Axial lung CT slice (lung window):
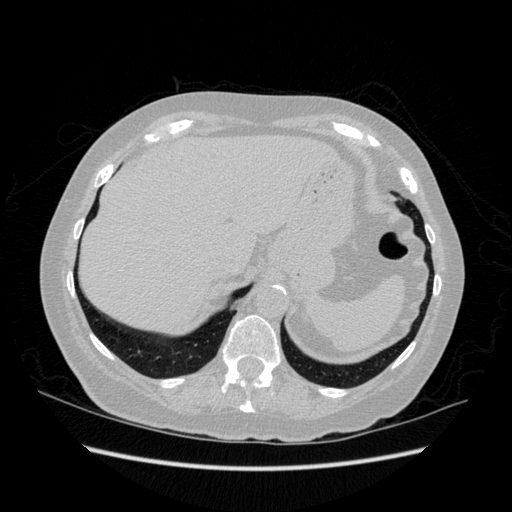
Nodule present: no